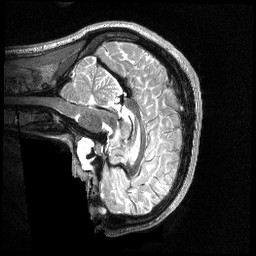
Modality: T2w
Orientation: sagittal
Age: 21
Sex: male
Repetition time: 3.2 s
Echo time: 0.563 s